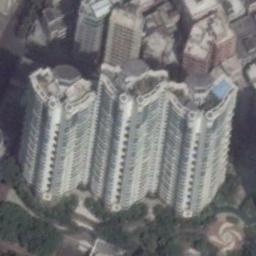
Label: commercial_area